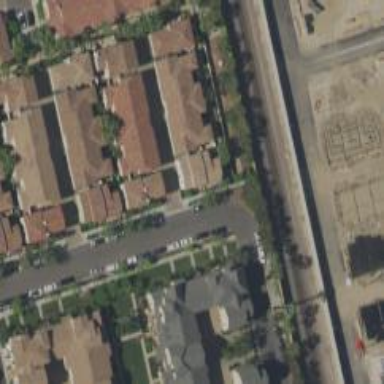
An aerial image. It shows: Alley classified as service road.